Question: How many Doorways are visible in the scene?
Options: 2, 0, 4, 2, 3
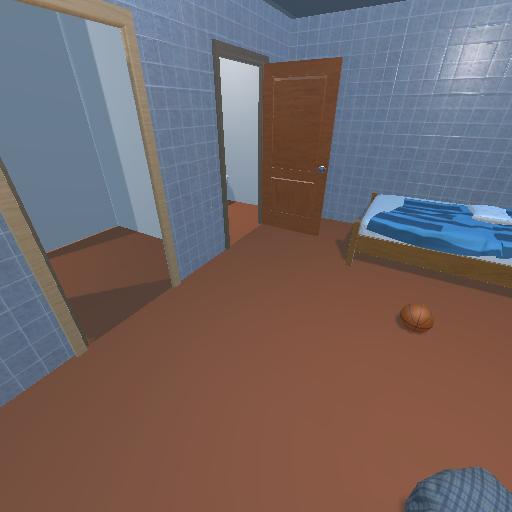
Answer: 2